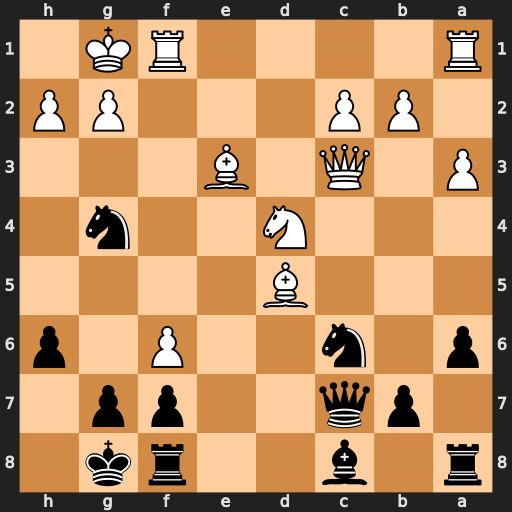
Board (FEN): r1b2rk1/1pq2pp1/p1n2P1p/3B4/3N2n1/P1Q1B3/1PP3PP/R4RK1
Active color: b
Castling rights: -
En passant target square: -
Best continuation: Qxh2#